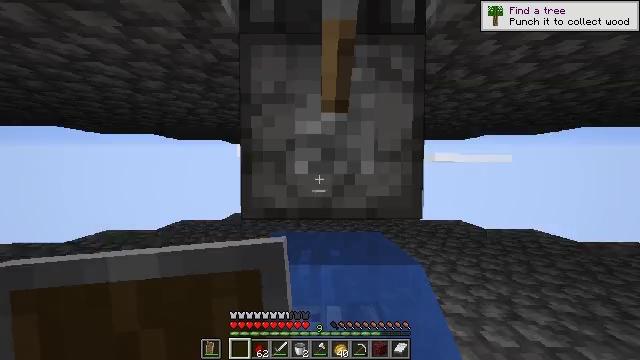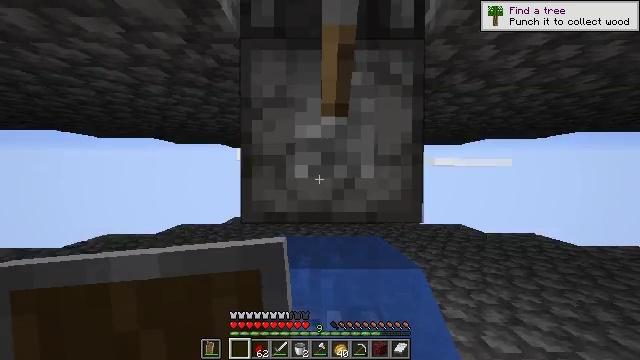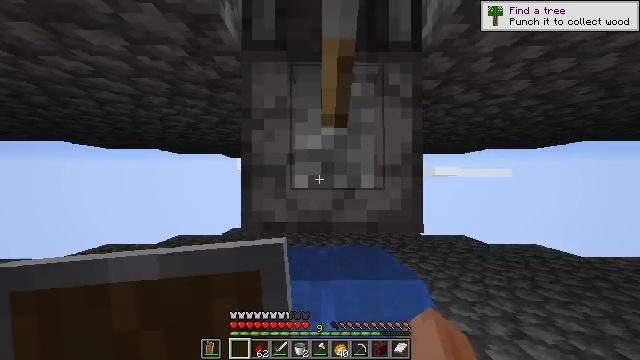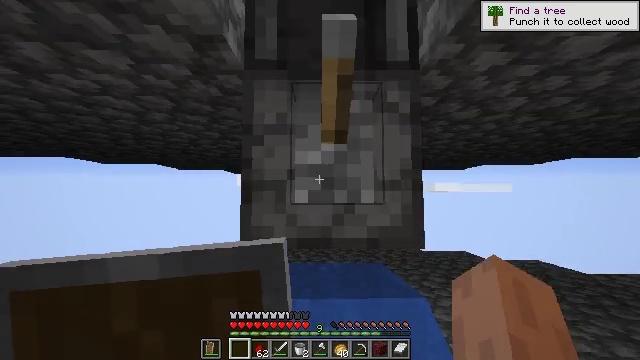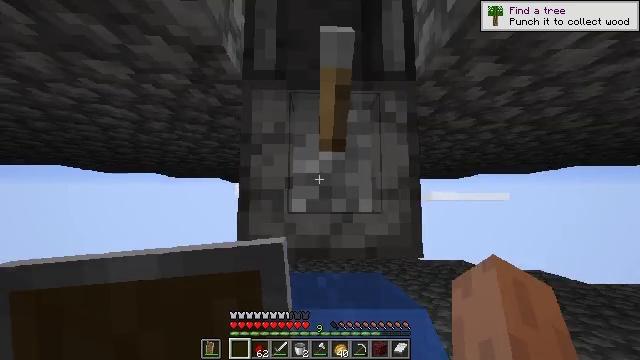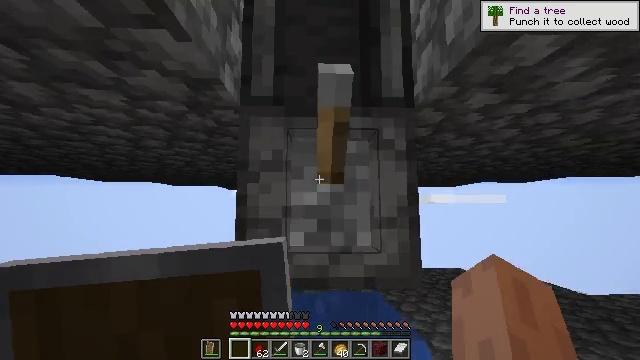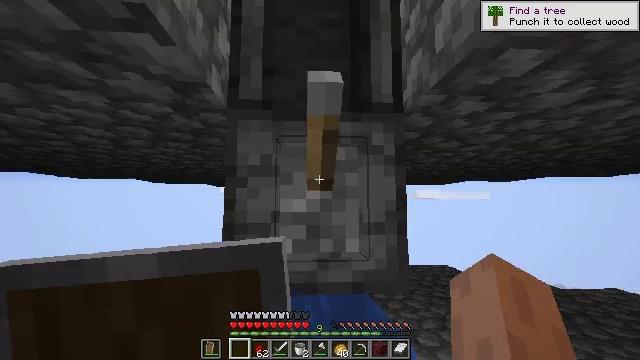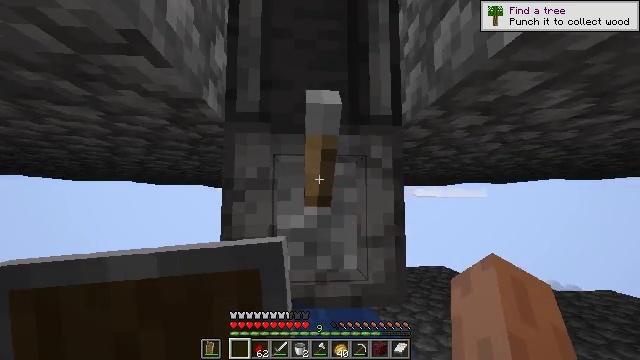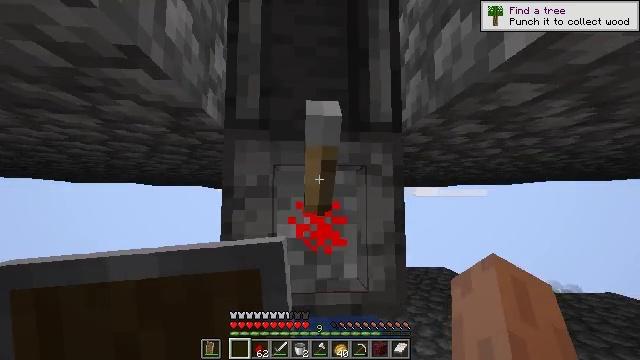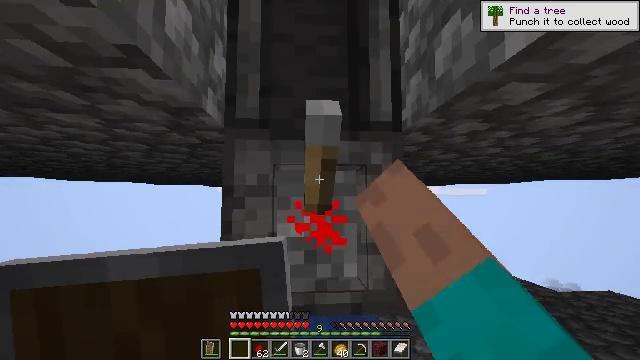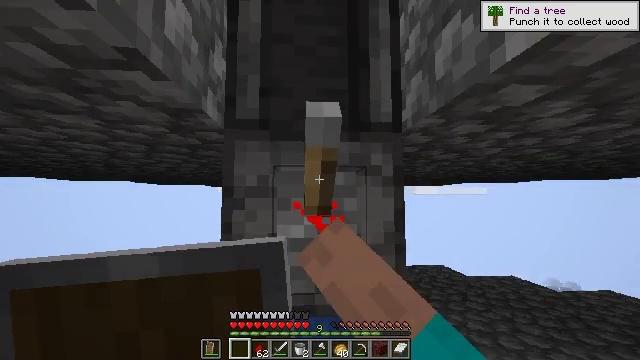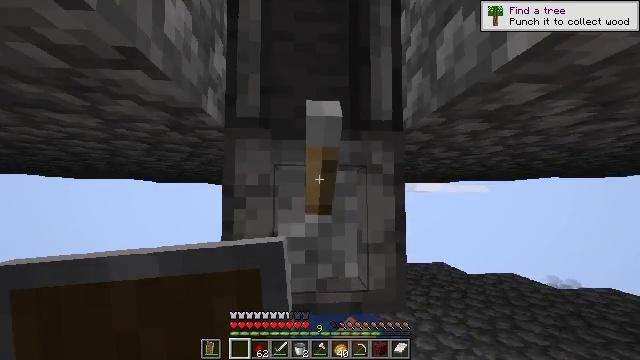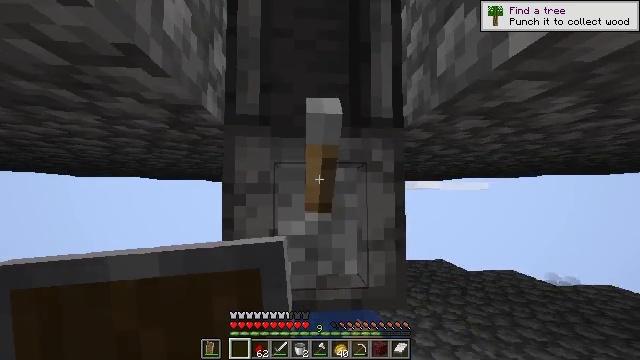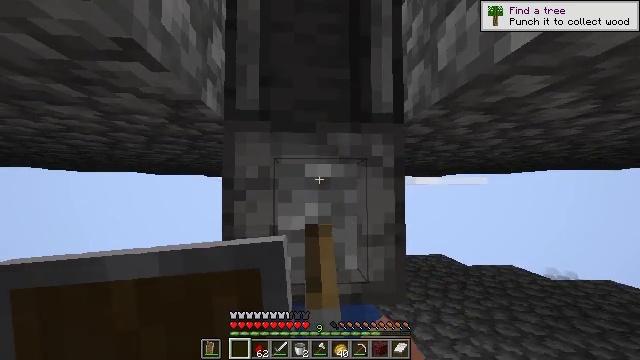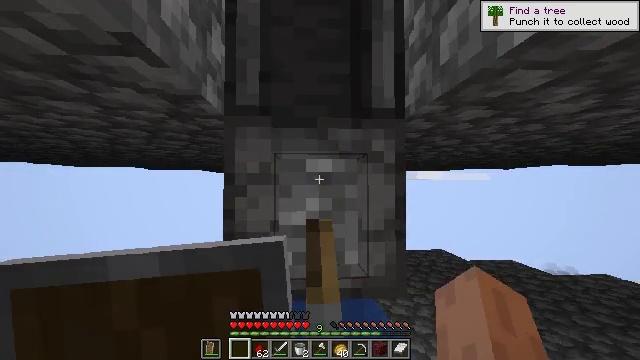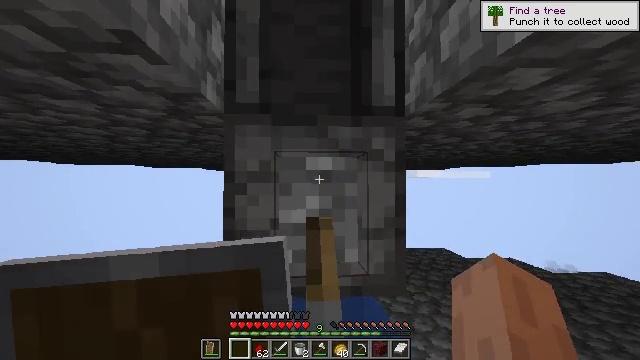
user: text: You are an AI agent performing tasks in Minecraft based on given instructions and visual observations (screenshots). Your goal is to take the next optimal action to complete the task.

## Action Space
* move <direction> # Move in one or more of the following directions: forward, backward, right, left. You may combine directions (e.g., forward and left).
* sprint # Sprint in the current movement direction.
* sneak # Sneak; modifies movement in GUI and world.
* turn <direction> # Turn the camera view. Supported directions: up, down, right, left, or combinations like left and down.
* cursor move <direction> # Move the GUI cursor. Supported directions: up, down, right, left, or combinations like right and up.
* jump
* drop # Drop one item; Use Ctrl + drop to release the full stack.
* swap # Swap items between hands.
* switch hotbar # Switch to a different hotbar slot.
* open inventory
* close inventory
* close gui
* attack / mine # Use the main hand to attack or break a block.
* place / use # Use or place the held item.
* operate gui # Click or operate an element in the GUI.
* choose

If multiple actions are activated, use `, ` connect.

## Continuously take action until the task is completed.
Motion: motion action
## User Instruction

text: Retrieve the lever from the wall.
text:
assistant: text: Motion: sneak
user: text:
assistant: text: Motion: sneak, turn up
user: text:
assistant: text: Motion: sneak, turn up
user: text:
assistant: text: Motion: turn up
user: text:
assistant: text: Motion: no_op
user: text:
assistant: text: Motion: turn right
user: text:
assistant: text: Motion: no_op
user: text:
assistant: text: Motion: use / place
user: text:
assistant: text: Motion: use / place
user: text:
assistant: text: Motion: use / place
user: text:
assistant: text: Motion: no_op
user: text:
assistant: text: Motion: no_op
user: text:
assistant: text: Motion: turn down
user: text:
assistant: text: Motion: turn down
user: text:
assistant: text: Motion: no_op
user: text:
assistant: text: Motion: no_op
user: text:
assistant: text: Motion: no_op
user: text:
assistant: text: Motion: no_op
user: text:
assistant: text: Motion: no_op
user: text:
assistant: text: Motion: turn left and down
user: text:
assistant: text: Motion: turn left and down
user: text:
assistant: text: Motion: no_op
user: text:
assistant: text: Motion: no_op
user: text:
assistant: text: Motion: no_op
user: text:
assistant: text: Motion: no_op
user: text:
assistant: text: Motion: turn right and up
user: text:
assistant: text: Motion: turn right and up
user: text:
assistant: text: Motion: turn right and up
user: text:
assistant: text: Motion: no_op
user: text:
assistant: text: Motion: attack / mine